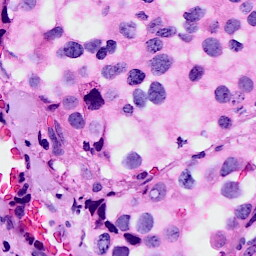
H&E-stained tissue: Breast